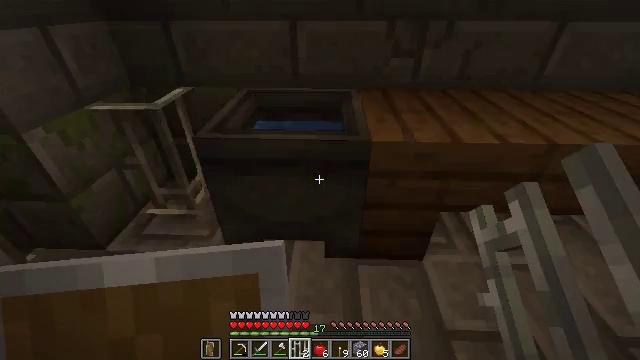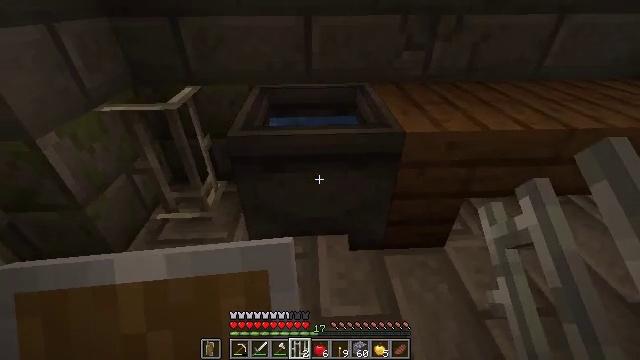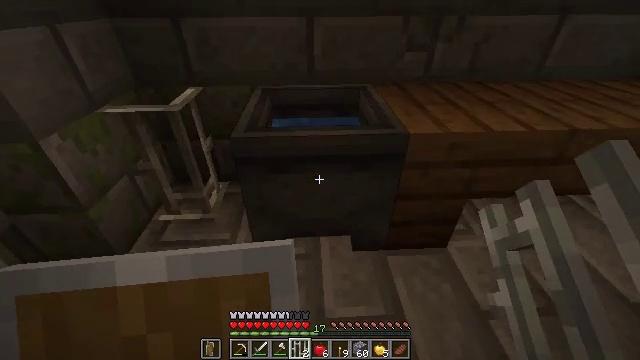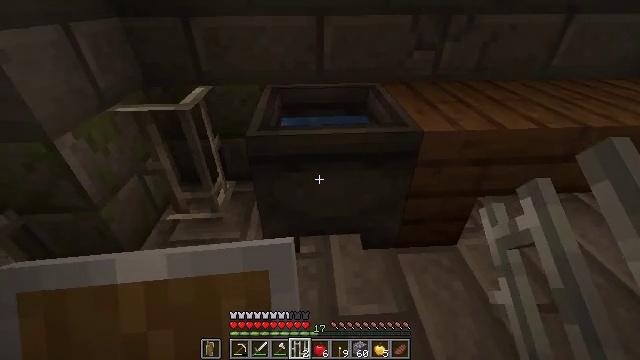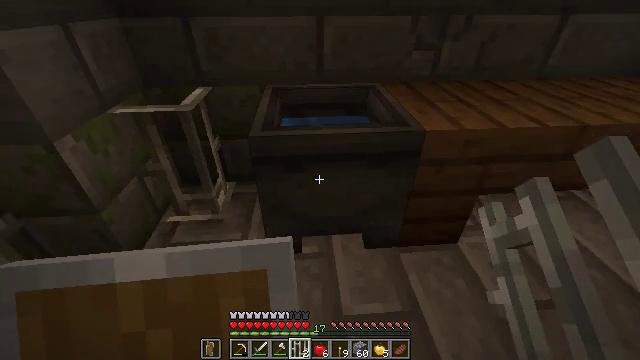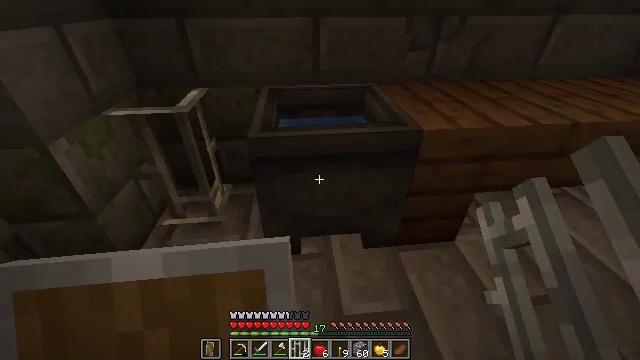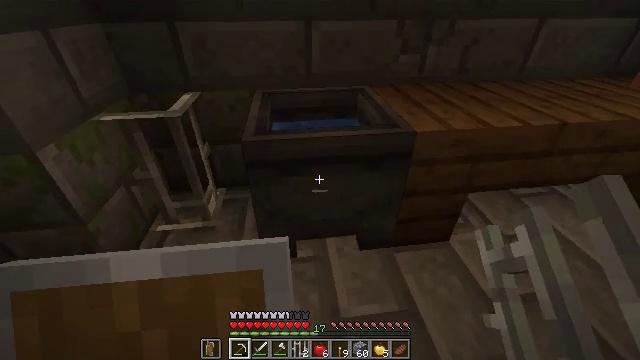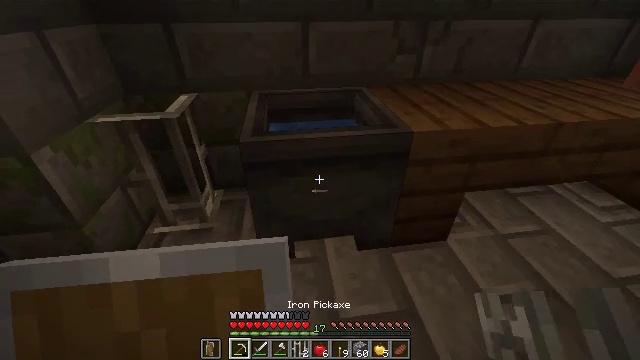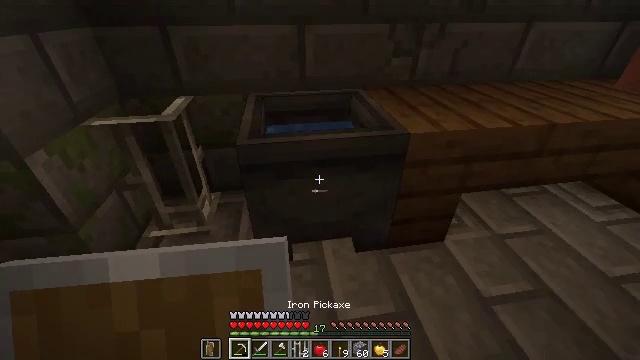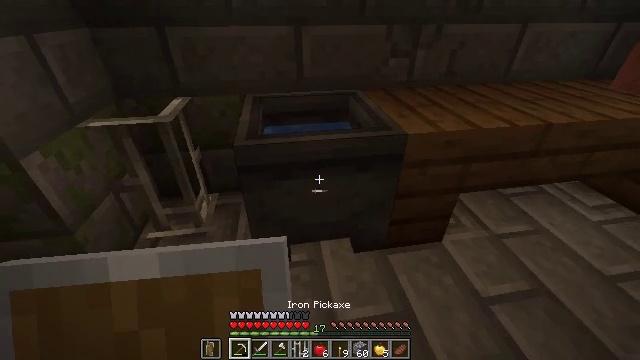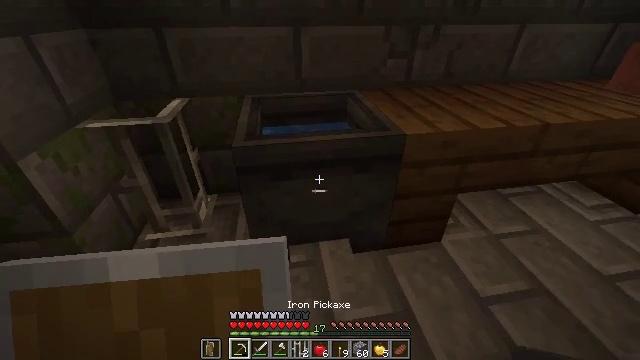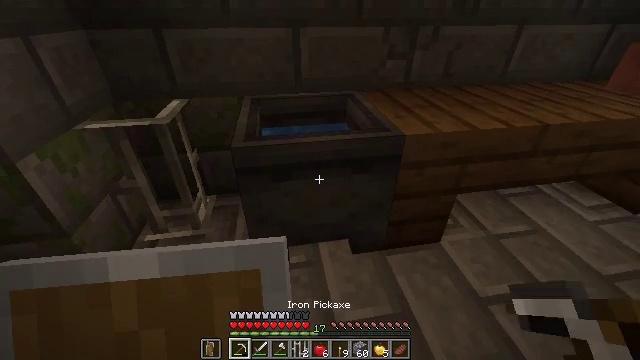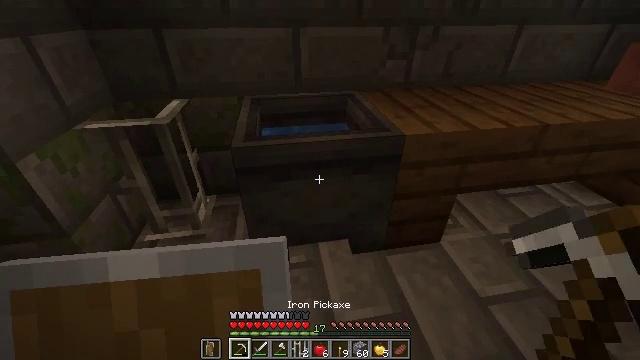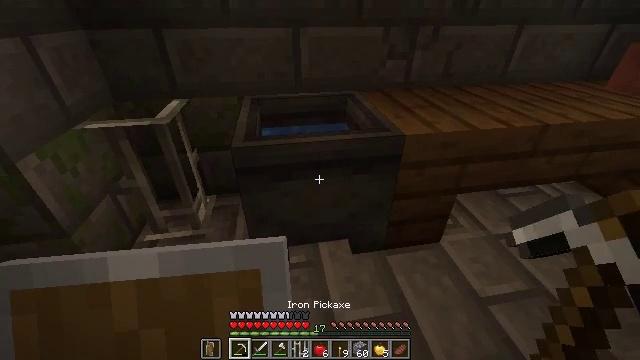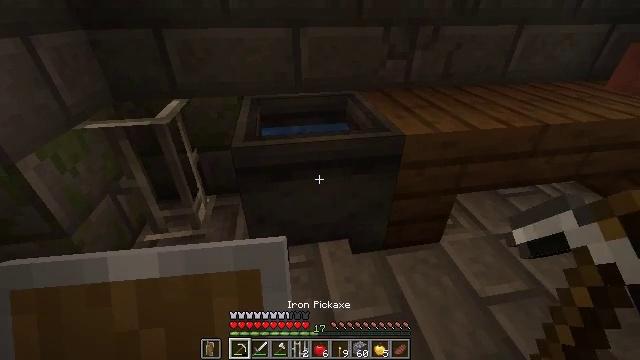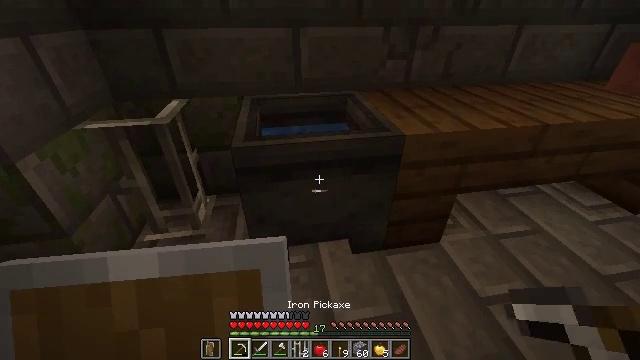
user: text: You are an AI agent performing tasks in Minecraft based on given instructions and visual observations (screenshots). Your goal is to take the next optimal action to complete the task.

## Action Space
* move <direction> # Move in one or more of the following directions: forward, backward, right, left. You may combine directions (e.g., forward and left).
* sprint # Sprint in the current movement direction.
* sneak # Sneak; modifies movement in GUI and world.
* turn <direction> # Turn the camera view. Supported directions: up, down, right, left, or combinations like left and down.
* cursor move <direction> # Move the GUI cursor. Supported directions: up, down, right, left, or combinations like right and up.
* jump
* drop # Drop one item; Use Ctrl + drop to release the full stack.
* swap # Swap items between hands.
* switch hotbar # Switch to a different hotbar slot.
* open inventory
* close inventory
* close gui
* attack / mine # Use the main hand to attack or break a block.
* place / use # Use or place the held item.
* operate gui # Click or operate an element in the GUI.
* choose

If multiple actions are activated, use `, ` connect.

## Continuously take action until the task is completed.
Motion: motion action
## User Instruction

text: Destroy the cauldron to put it in your inventory.
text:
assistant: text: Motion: move left, turn right
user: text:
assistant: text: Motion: no_op
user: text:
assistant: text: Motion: no_op
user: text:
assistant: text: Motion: turn right
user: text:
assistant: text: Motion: turn right
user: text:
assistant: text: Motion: turn right, switch to hotbar 1
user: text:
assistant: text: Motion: switch to hotbar 1
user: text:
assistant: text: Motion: switch to hotbar 1
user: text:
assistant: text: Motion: switch to hotbar 1
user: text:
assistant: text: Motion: no_op
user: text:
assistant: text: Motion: no_op
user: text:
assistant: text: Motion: no_op
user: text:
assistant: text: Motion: no_op
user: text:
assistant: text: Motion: no_op
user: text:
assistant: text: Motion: no_op
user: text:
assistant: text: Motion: no_op
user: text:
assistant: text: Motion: attack / mine
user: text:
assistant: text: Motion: attack / mine
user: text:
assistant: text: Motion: attack / mine
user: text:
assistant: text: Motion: attack / mine
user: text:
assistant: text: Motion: attack / mine
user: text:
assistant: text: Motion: attack / mine
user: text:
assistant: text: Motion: attack / mine
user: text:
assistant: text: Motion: attack / mine
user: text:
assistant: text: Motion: attack / mine
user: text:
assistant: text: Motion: attack / mine
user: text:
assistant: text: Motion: attack / mine
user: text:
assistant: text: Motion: attack / mine
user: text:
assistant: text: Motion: attack / mine
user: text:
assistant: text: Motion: attack / mine